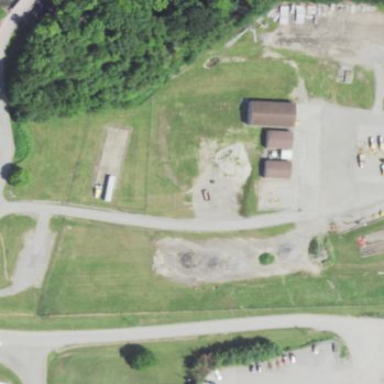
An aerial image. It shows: Road maintenance facility.